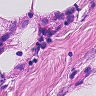
Metastatic tissue present: yes